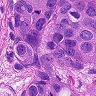
Metastatic tissue present: yes